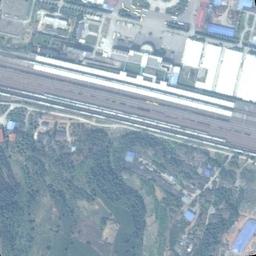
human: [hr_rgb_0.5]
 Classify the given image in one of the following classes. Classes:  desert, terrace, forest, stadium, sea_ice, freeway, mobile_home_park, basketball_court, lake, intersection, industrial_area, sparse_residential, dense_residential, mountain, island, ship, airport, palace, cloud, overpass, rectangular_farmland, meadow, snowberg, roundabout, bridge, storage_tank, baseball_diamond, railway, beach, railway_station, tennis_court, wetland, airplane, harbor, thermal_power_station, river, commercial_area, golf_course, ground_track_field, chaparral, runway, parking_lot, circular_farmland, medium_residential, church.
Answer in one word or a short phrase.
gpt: railway_station